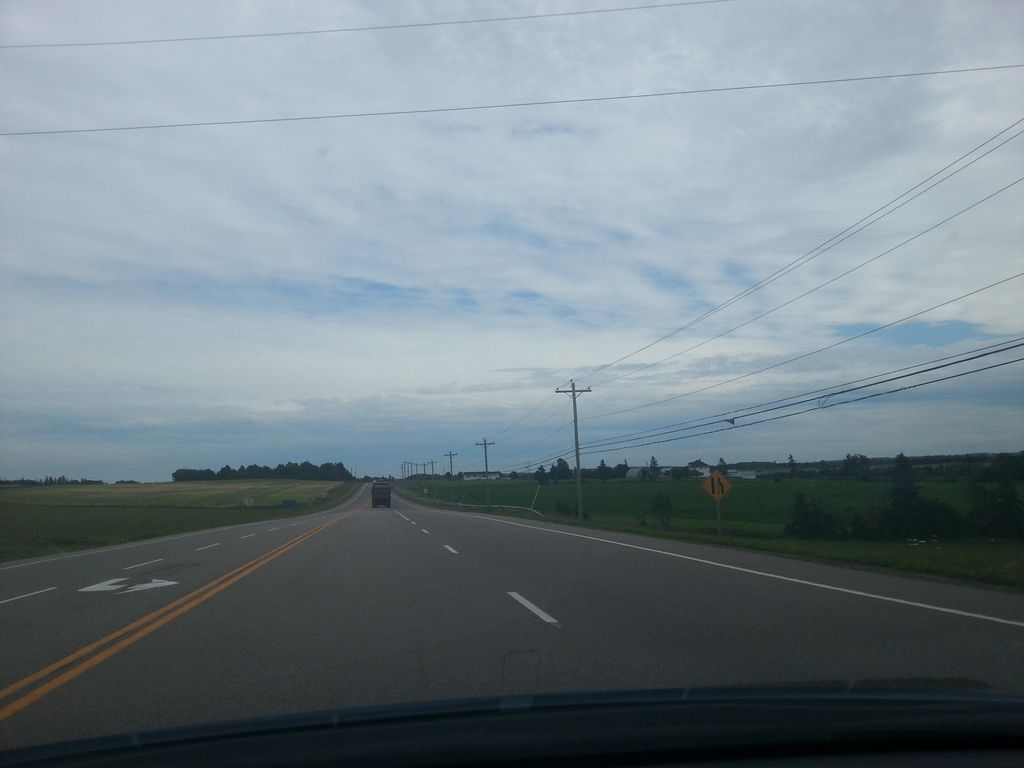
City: charlottetown